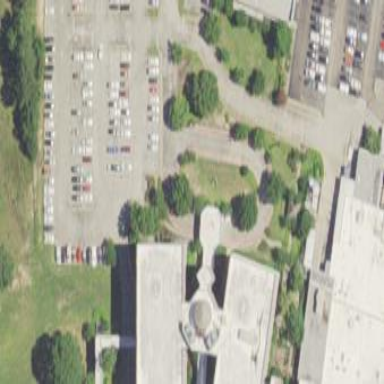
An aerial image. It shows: Hospital building.